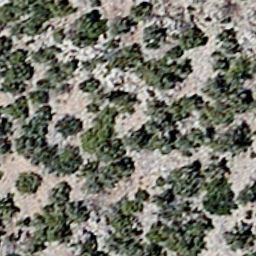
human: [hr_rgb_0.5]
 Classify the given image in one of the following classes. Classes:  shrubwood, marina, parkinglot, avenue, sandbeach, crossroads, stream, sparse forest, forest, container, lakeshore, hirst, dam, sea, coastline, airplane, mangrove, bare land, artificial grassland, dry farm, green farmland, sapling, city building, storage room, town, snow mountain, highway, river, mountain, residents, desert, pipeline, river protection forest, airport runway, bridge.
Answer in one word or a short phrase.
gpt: sparse forest